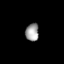
Tissue: skin
Cell type: Epithelial cells
Senescence score: 0.2669
Nuclear area (px): 229
Mean DAPI intensity: 157.035